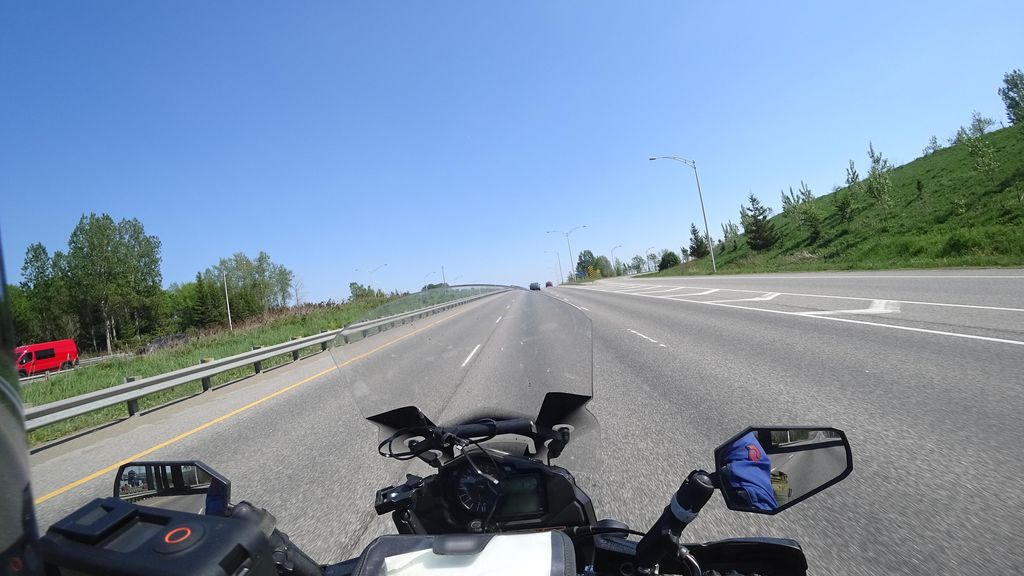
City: quebec_city